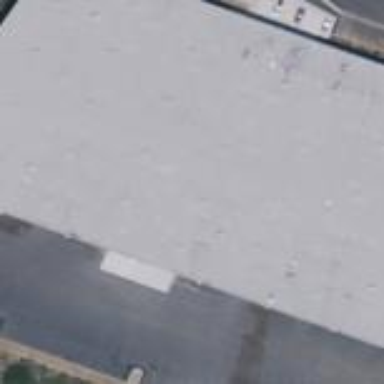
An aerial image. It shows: Industrial building.